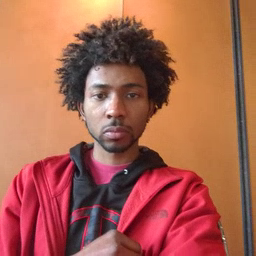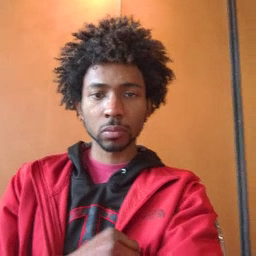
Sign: close